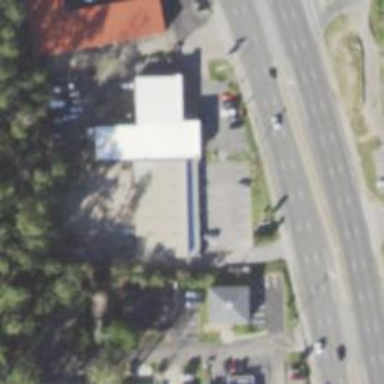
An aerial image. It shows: Swimming pool shop.